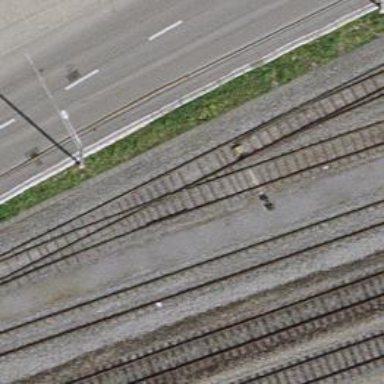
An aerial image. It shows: Railway switch.